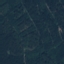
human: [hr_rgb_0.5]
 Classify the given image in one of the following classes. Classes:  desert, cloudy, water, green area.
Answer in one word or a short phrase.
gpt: green area